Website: lowes
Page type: cart
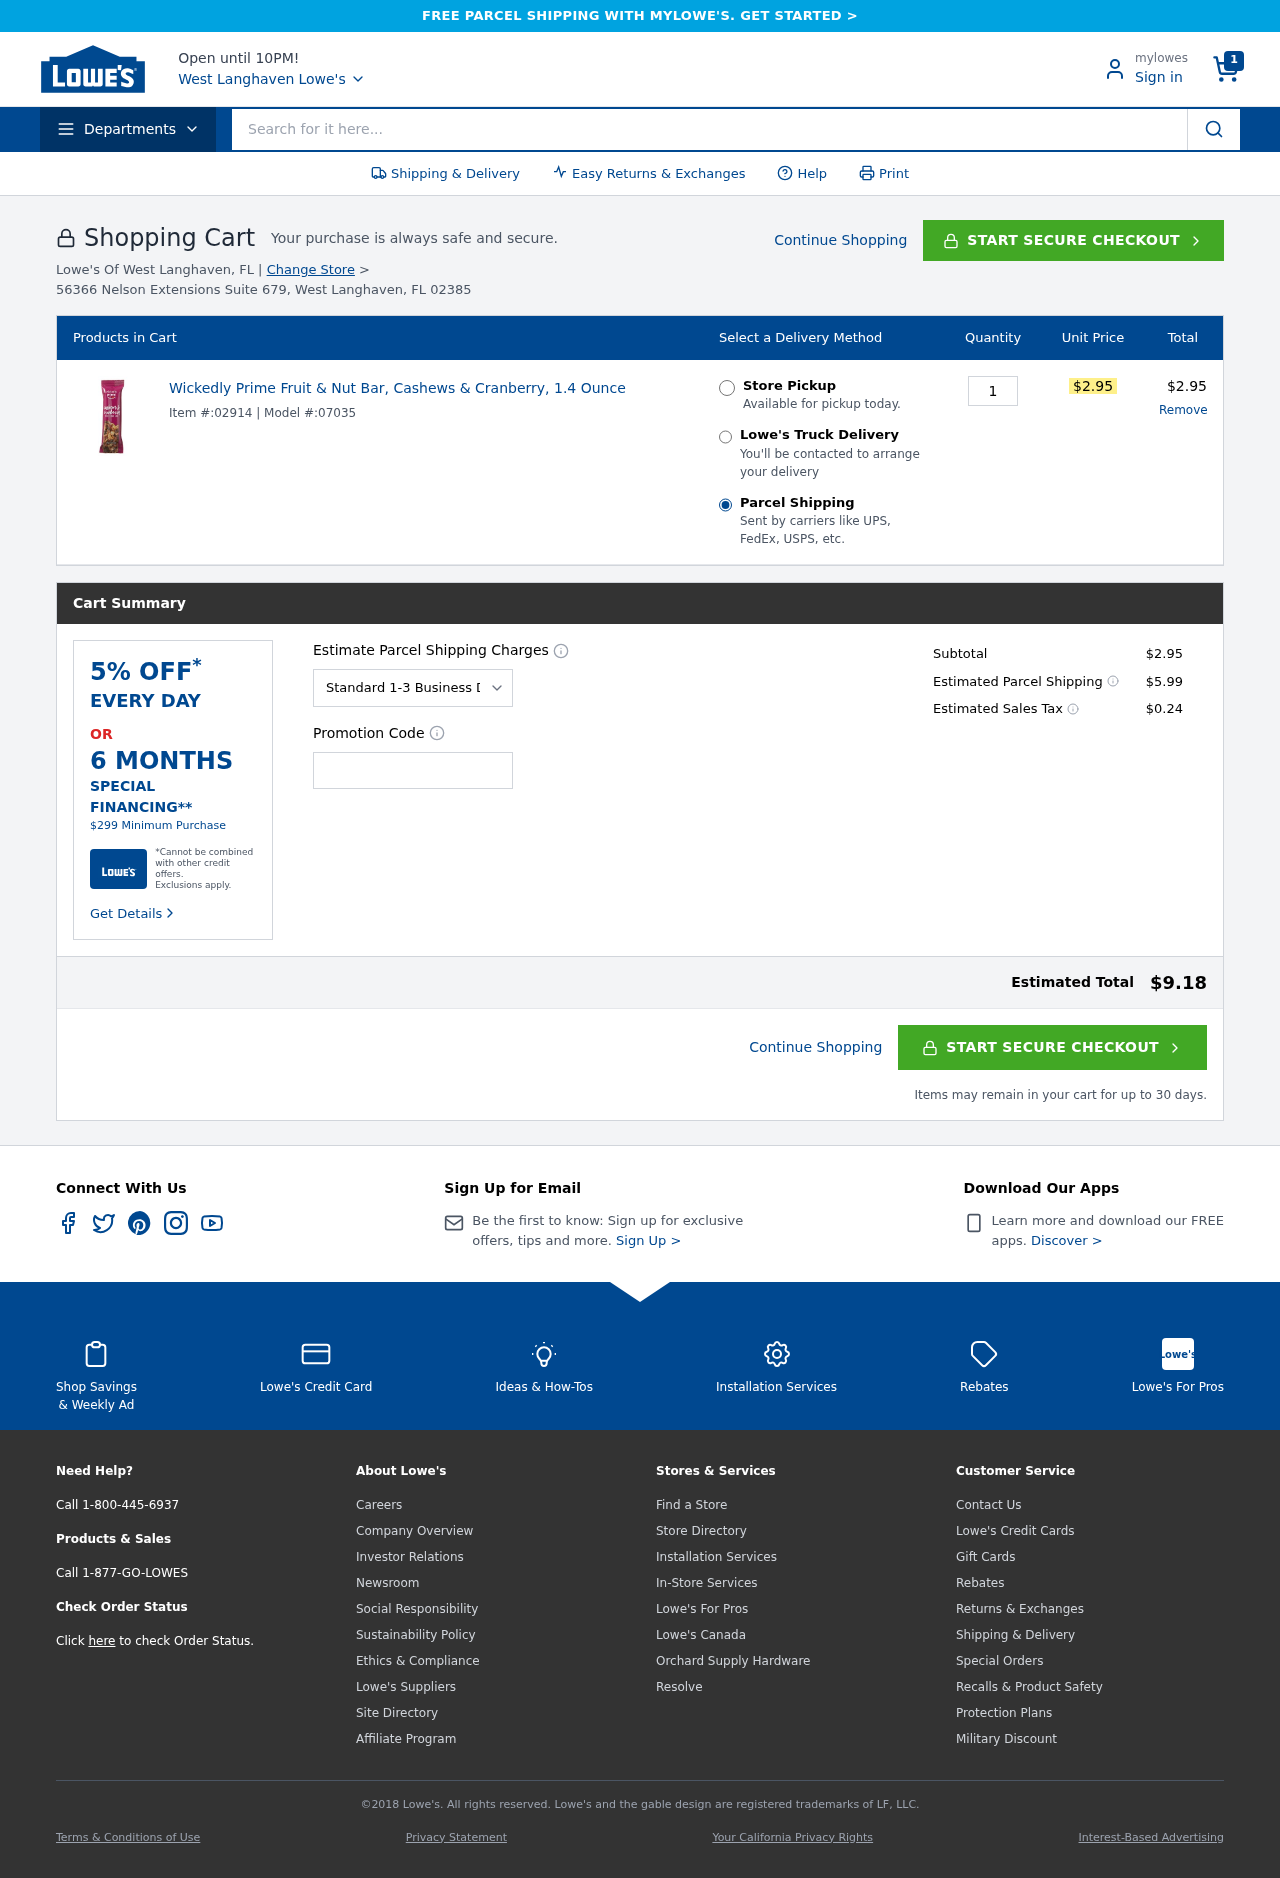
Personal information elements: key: PII_CITY
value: Langhaven
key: PII_CITY
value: West Langhaven
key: PII_POSTCODE
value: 02385
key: PII_PROMO_CODE
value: SAVE09
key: PII_STREET
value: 56366 Nelson Extensions Suite 679
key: PII_STATE_ABBR
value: FL
Product elements: key: PRODUCT1_NAME
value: Wickedly Prime Fruit & Nut Bar, Cashews & Cranberry, 1.4 Ounce
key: PRODUCT1_PRICE
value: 2.95
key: PRODUCT1_QUANTITY
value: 1
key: PRODUCT1_MODEL
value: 07035
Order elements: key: ORDER_NUM_ITEMS
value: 1
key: ORDER_ITEM_ID
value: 02914
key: ORDER_LINE_TOTAL
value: $2.95
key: ORDER_SUBTOTAL
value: $2.95
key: ORDER_SHIPPING_COST
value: $5.99
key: ORDER_TAX
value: $0.24
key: ORDER_TOTAL
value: $9.18
Search elements: key: HEADER_SEARCH
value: Search for it here...